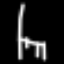
Label: chair